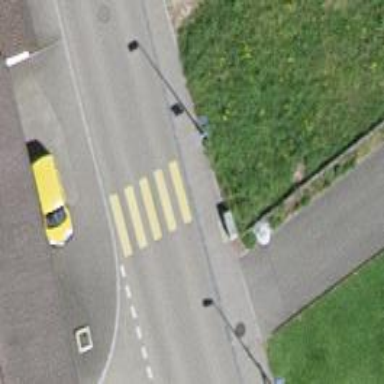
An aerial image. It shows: Marked crossing with zebra stripes on the road.